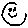
Label: smiley face